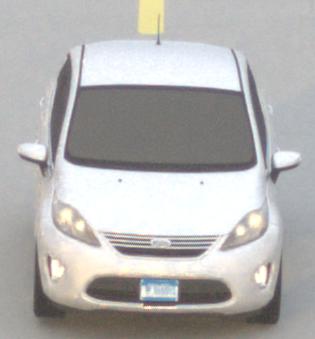
Make: Ford
Model: Fiesta
Detailed model: ’09 Sedan (seventh series)
Model produced from: 2010
Model produced until: 2017
Doors: 4
Color: white
Road condition: dry road
Daytime: sunrise or sunset
Contrast: low contrast